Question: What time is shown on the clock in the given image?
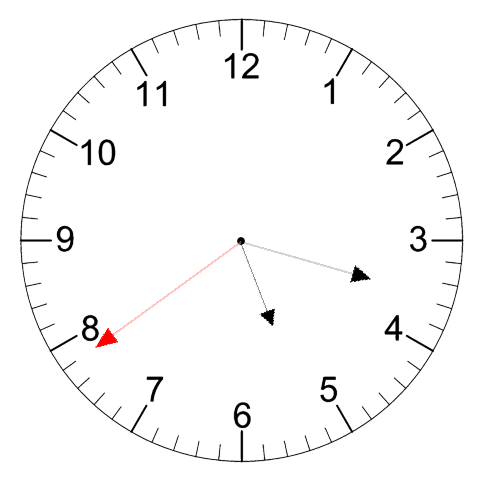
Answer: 05:17:39